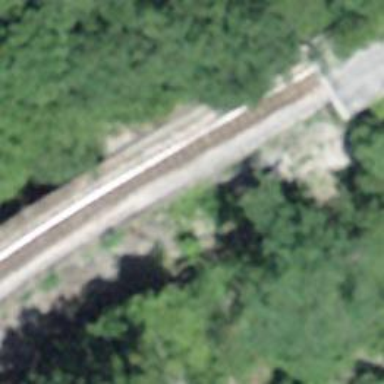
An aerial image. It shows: Narrow-gauge railway with single track. The railway is electrified with contact line.